Question: I am currently using Kendo UI for uploading files to a DB Using MVC3 and Razor and Entity Framework. I have it working great in several areas of my site, except when I need to restrict it to allowing only a singular upload. I have multiple set to false, which I need to disallow multiple selections, but the user is still allowed to click the select button any number of times to add files, violating the requirements for this field in the DB.
I tried some suggestions I thought I found on their site, but they are referring to the current selected items sent in the current request, not the whole of the uploads list (see image below).
'''
<script type="text/javascript">
function singleFile(e) {
var files = e.files;
if (e.files.length > 1) {
alert('Only one file may be uploaded, cancelling operation...');
e.preventDefault();
}
}
</script>
'''
'''
@(Html.Kendo().Upload()
.Name("resumeAttachments")
.Multiple(false)
.Async(async => async
.Save("ResumeSave", "File")
)
.Events(c => c
.Upload("resumeOnUpload")
)
.Events(c => c
.Success("resumeOnSuccess")
)
.Events(c => c
.Complete("singleFile")
)
)
'''

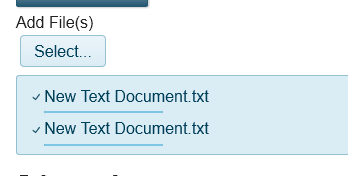
Answer: After a little bit of thinking over the weekend (and a long weekend of vacation to relax), it hit me... Changing the singleFile function to the following will disable the control after the file is uploaded.
'''
function singleFile(e) {
var upload = $("#resumeAttachments").data("kendoUpload");
// disables the upload after upload
upload.disable();
}
'''